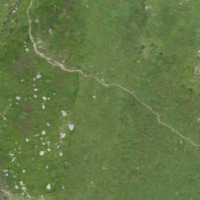
EUNIS habitat code: 26
Species observed at this site:
Campanula thyrsoides
Arnica montana